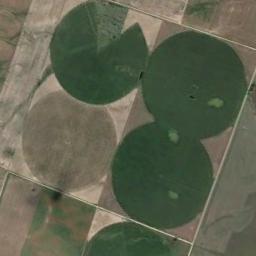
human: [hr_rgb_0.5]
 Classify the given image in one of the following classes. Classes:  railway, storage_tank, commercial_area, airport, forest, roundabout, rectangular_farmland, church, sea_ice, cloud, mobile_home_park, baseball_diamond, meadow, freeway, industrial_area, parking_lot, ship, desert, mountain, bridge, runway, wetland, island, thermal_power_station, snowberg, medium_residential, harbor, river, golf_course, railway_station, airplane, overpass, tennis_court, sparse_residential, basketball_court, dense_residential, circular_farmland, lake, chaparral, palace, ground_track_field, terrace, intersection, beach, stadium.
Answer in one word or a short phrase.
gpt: circular_farmland